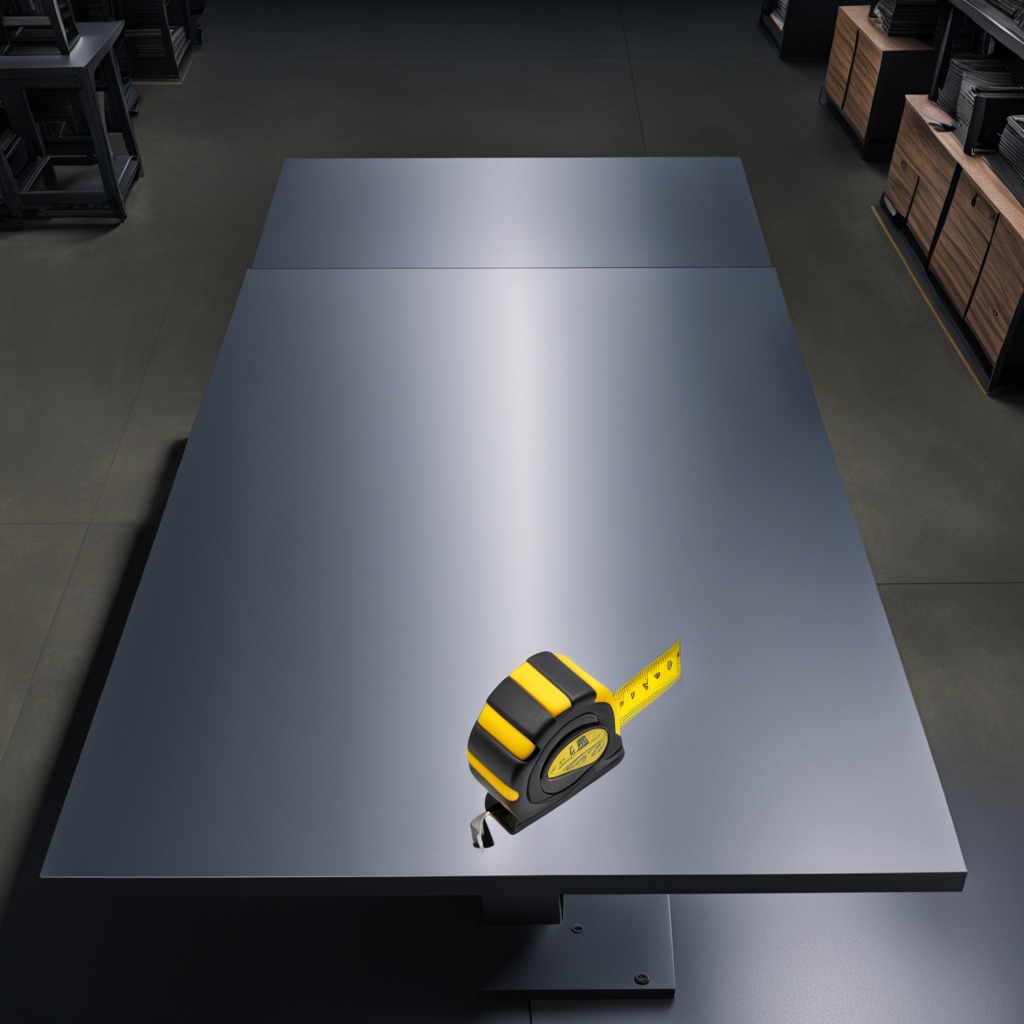
A measuring tape lies on the tabletop.